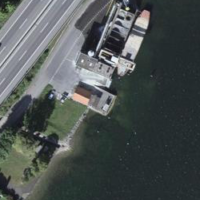
EUNIS habitat code: 14
Species observed at this site:
Phalacrocorax carbo
Podiceps cristatus
Larus michahellis
Cygnus olor
Fulica atra
Anas platyrhynchos
Hirundo rustica
Mergus merganser
Fringilla coelebs
Falco tinnunculus
Motacilla alba